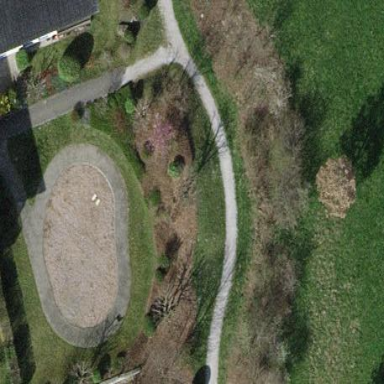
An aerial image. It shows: Public garden.